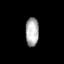
Tissue: lung
Cell type: T cells
Senescence score: 0.1647
Nuclear area (px): 371
Mean DAPI intensity: 174.245